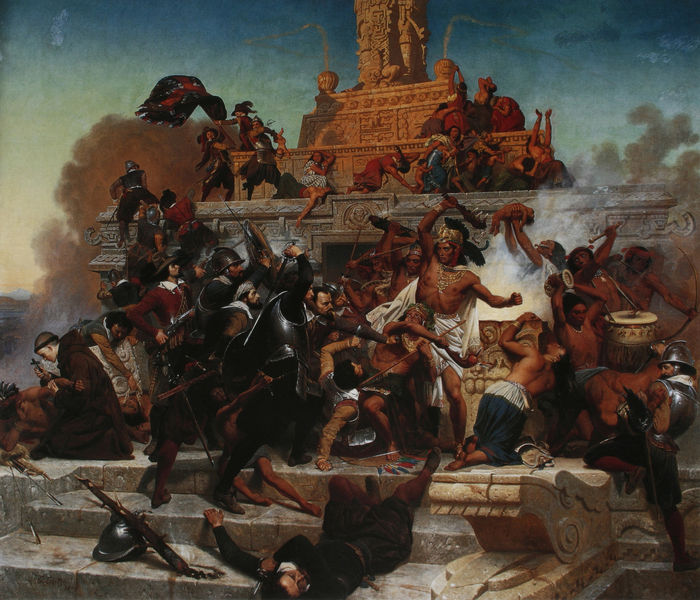
Titel: The Storming of the Teocalli by Cortez and His Troops
Künstler: Emanuel Leutze
Standort: Hartford (Connecticut)
Institution: Wadsworth Atheneum
Schlagwörter: angriff, blau, feder, feuer, gemälde, himmel, kampf, kämpfer, körper, nackt, schatten, weiß, wolken, grün, menschen, braun, licht, marmor, männer, schmuck, schwarz, säule, säulen, rot, wolke, arme, federn, mord, sockel, stein, tod, tot, öl, ast, qualm, rauch, figur, gold, kutte, kind, kinder, pferd, fahne, flagge, kette, amerika, ölgemälde, krieg, schlacht, treppe, treppen, historienbild, soldaten, stufen, schild, ruine, panzer, kreuz, denkmal, barfuß, knüppel, revolution, schwert, schwerter, uniformen, waffen, gemetzel, ketten, leichen, tote, waffe, getümmel, schlange, helm, beten, gebet, mythologie, ritter, trommel, rüstung, altar, kapitell, verziert, römer, helme, zähne, gewehr, antik, zunge, eroberung, krieger, sturz, historienmalerei, priester, geier, mönch, tempel, männder, heiligtum, opfer, opferstock, kreig, gottheit, pyramide, verwundet, helden, keule, drache, römisch, gefecht, zentriert, mexiko, rüstungen, rauchwolken, indianer, ureinwohner, wilde, missionar, eroberer, spanier, inka, maya, südamerika, azteken, indogen, maja, götzen, atzteken, barbaren, rebellion, tötung, eingeborene, indogene, neue welt, inkas, mayas, stufenpyramide, befreier, besetzer, conquistador, meinungsverschiedenheit, opfertisch, quetzalcoatl, tetümmel, venezuela, aufbegehren, imperium, te, cotez, cortez